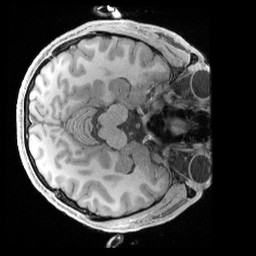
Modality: T1w
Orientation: axial
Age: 23
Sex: male
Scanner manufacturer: siemens
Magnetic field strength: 3 T
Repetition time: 2.4 s
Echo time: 0.00241 s